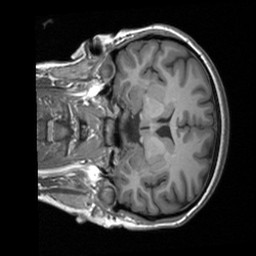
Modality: T1w
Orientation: coronal
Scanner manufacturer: siemens
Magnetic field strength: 3 T
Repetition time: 1.9 s
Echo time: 0.00226 s